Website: walmart
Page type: stored-credit-cards
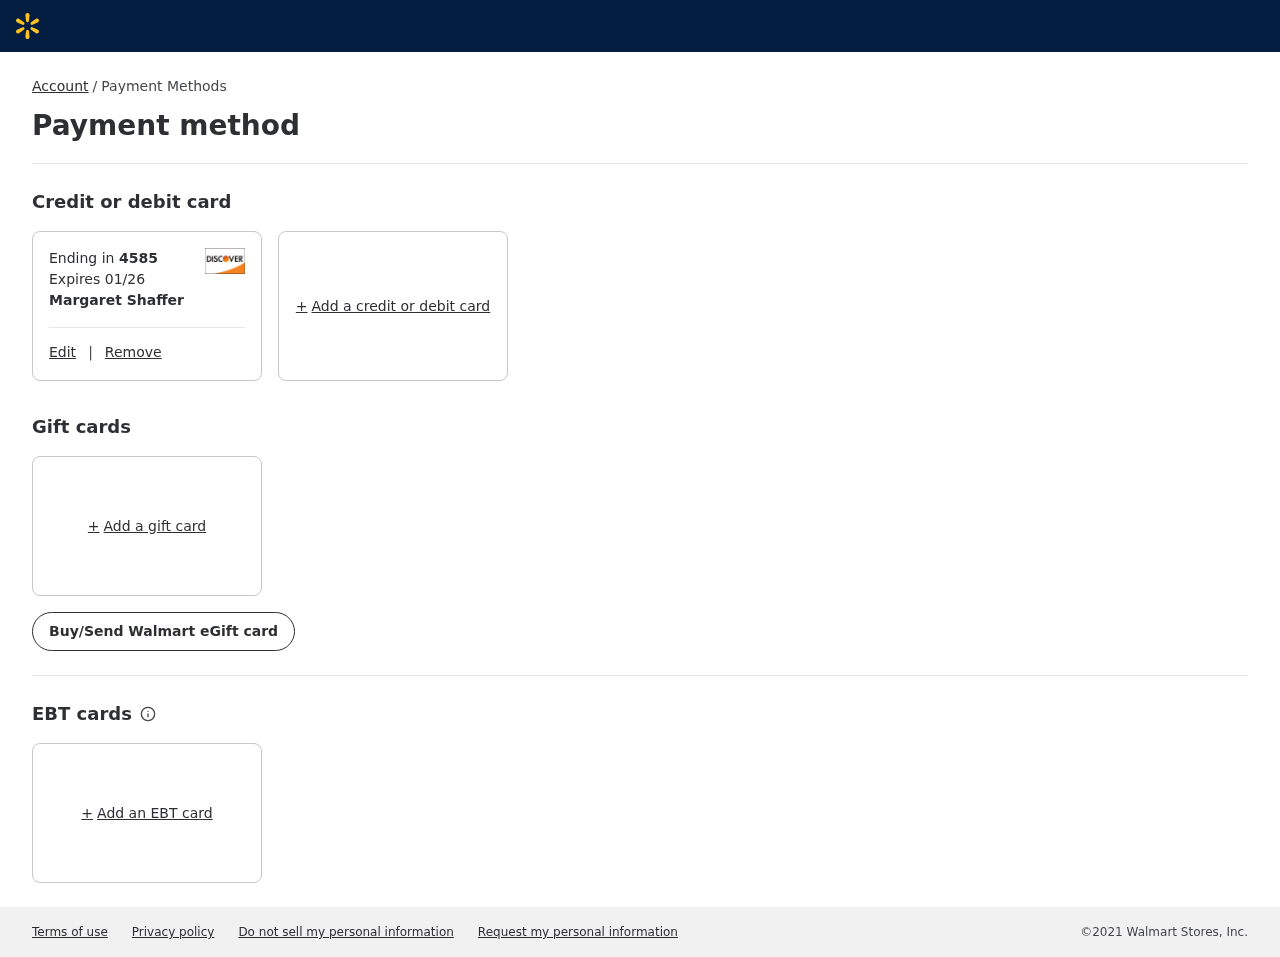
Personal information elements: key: PII_CARD_EXPIRY
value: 01/26
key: PII_CARD_LAST4
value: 4585
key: PII_FULLNAME
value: Margaret Shaffer